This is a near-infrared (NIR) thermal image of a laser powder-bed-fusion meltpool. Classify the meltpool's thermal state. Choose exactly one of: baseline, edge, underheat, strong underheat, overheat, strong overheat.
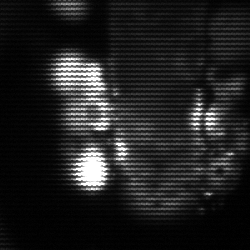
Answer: strong underheat